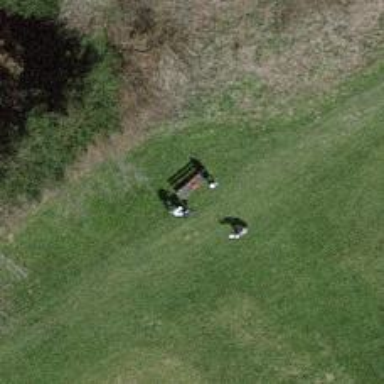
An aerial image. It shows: Bench for seating.